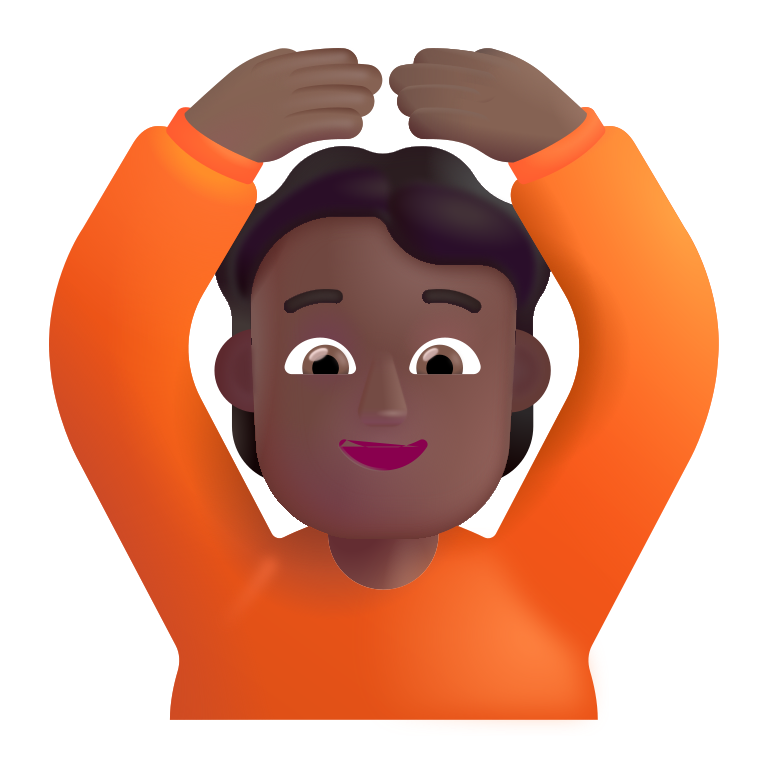
person gesturing ok color  dark